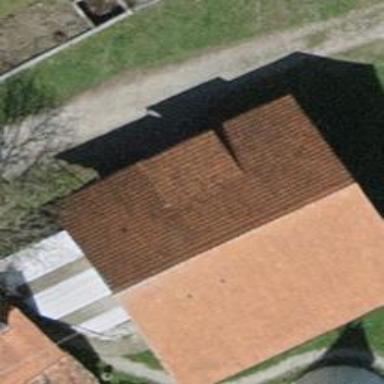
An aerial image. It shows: Farm auxiliary building with gabled roof.